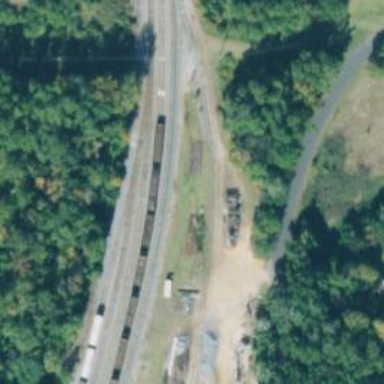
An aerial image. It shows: Unused railway yard.